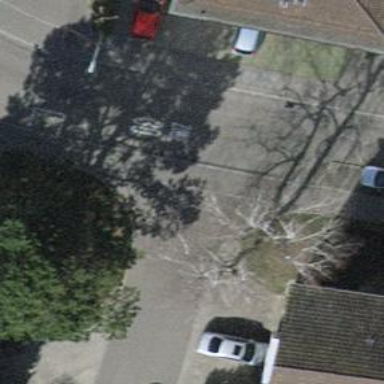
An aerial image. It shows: Residential road with asphalt surface. There are sidewalks on both sides of the road.